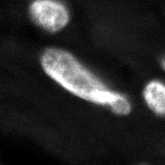
Tissue sample: ovarian
Magnification: 5.0x
Cell type: Myeloid cells
Senescence state: senescent